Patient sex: M
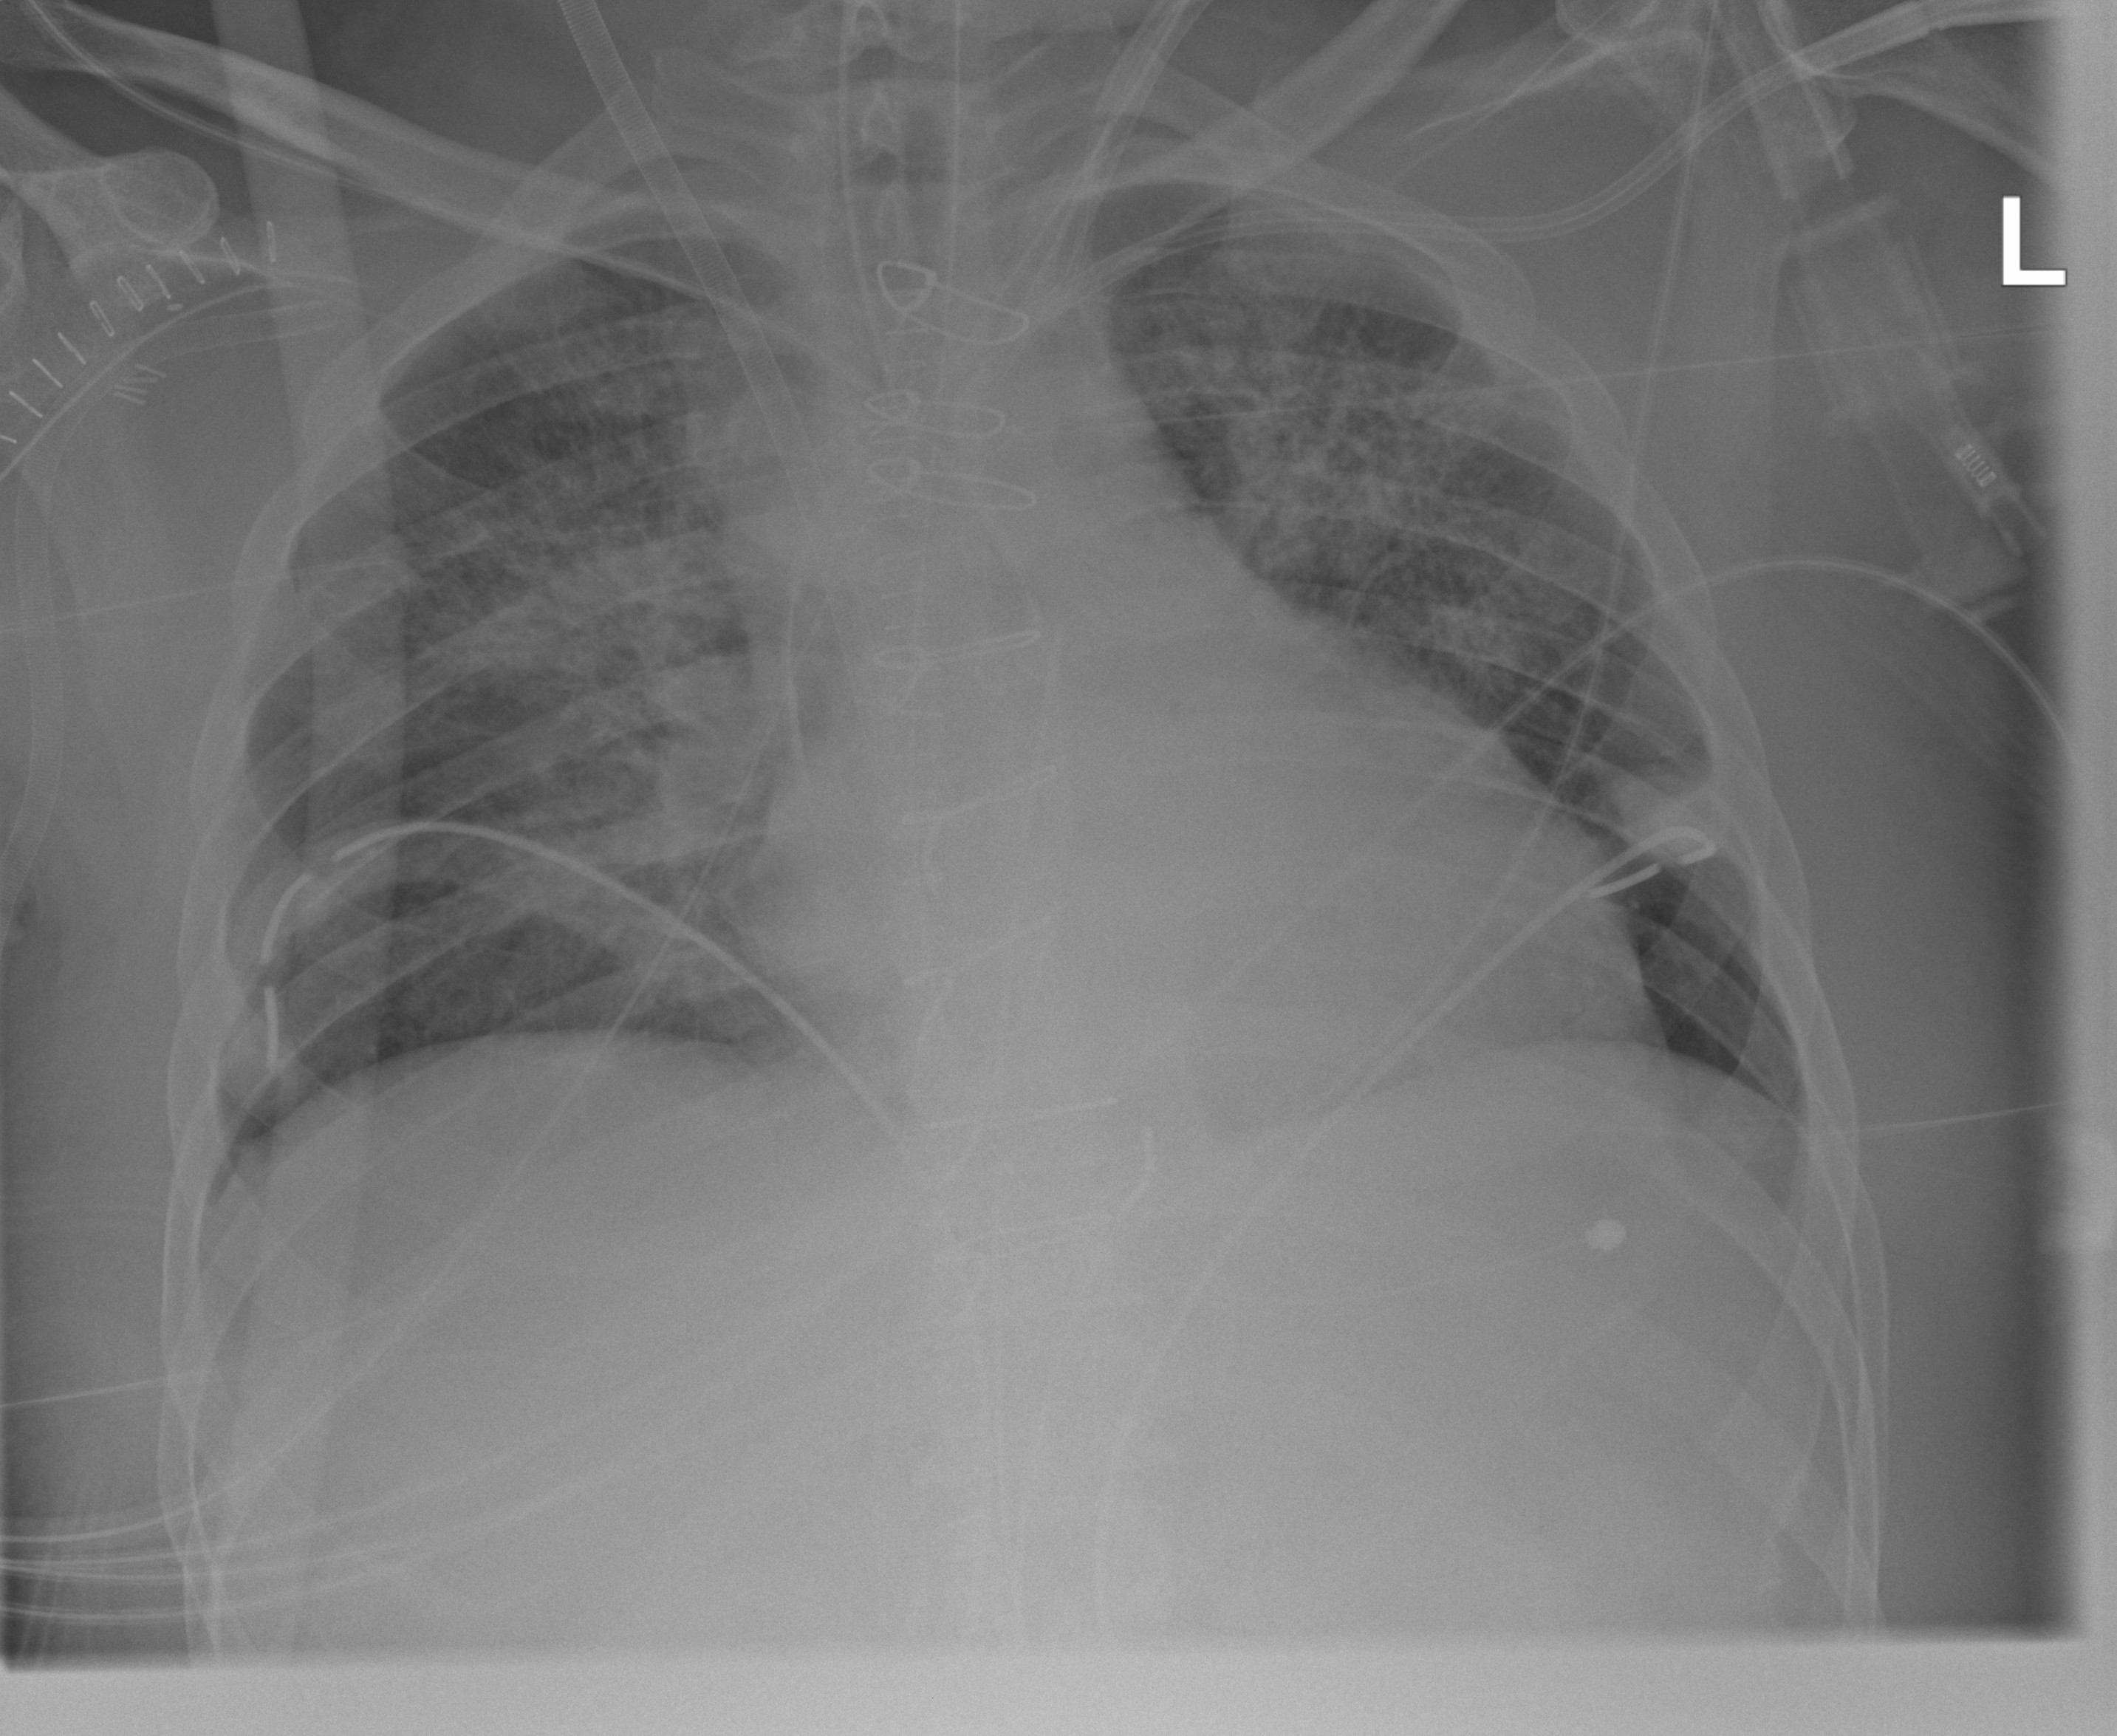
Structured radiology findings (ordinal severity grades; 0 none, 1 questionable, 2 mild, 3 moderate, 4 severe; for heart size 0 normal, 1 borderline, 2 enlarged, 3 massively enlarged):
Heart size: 2
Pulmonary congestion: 2
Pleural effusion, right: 0
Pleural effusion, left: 2
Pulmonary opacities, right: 3
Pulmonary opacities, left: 3
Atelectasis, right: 0
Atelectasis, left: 2